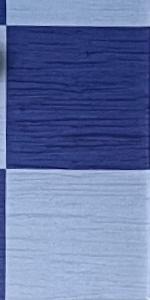
Label: Empty